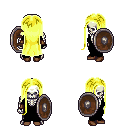
a pixel art fantasy rpg character, male body template, skeleton, black robe, metal pants, gold extra-long hairstyle, leather bracers, brown shoes, shield, four views (front, back, left, right), 2x2 character sprite sheet, small pixel art, hard edges, no anti-aliasing